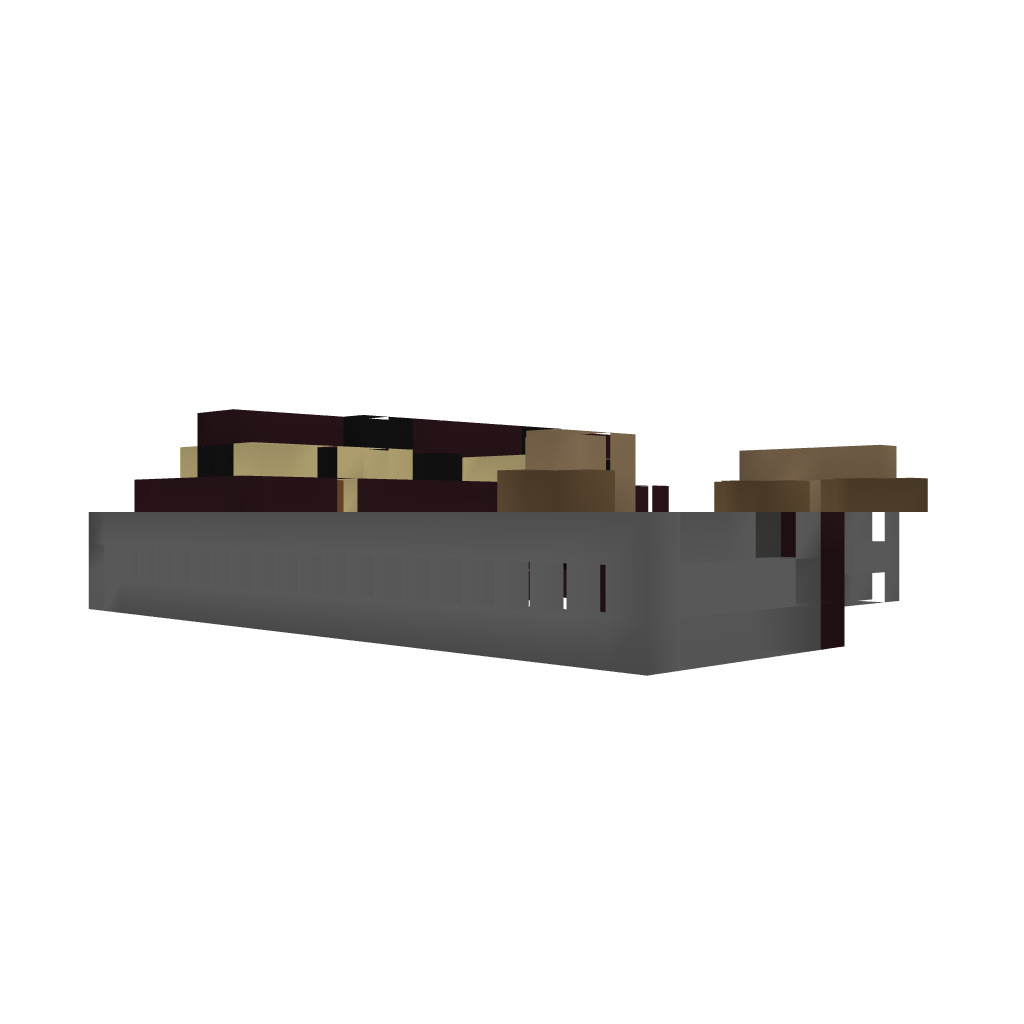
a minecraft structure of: dog stable